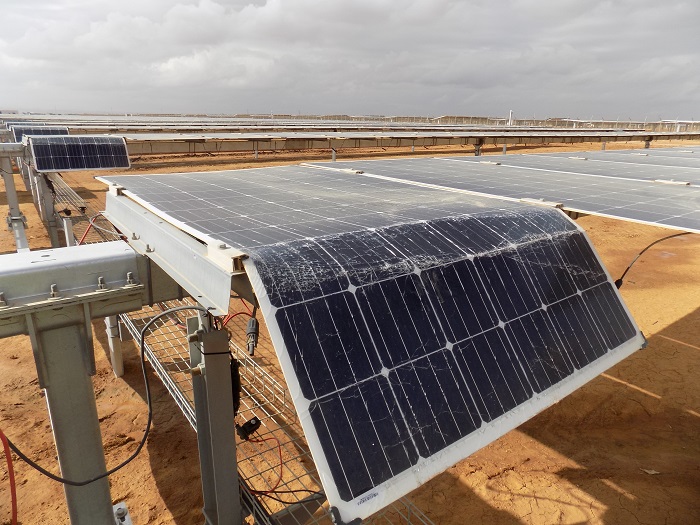
Label: Physical-Damage